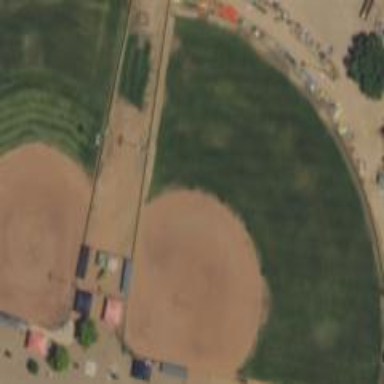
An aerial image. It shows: Baseball pitch for leisure land.